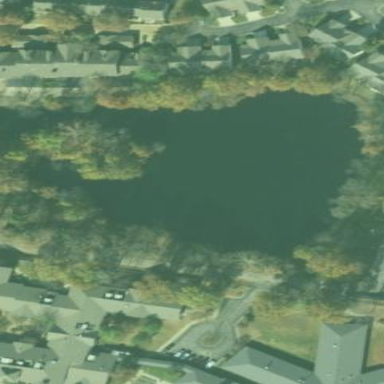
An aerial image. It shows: Pond surrounded by natural water.